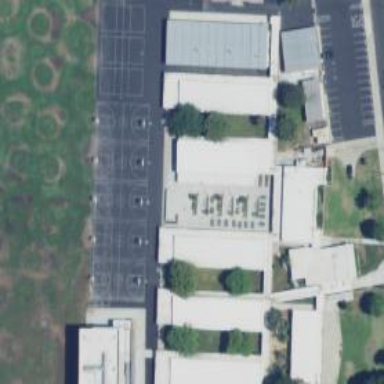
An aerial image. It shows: School.